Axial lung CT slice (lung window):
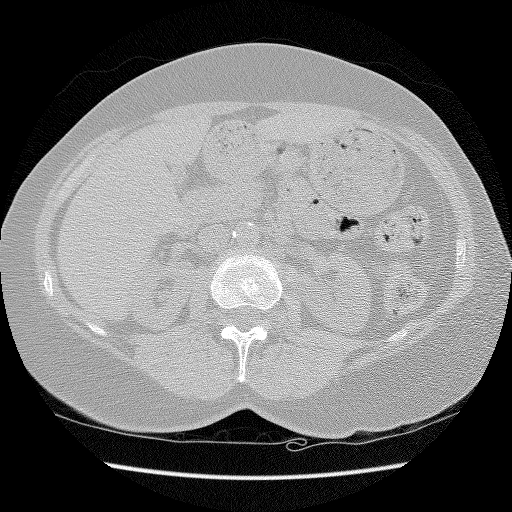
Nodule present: no